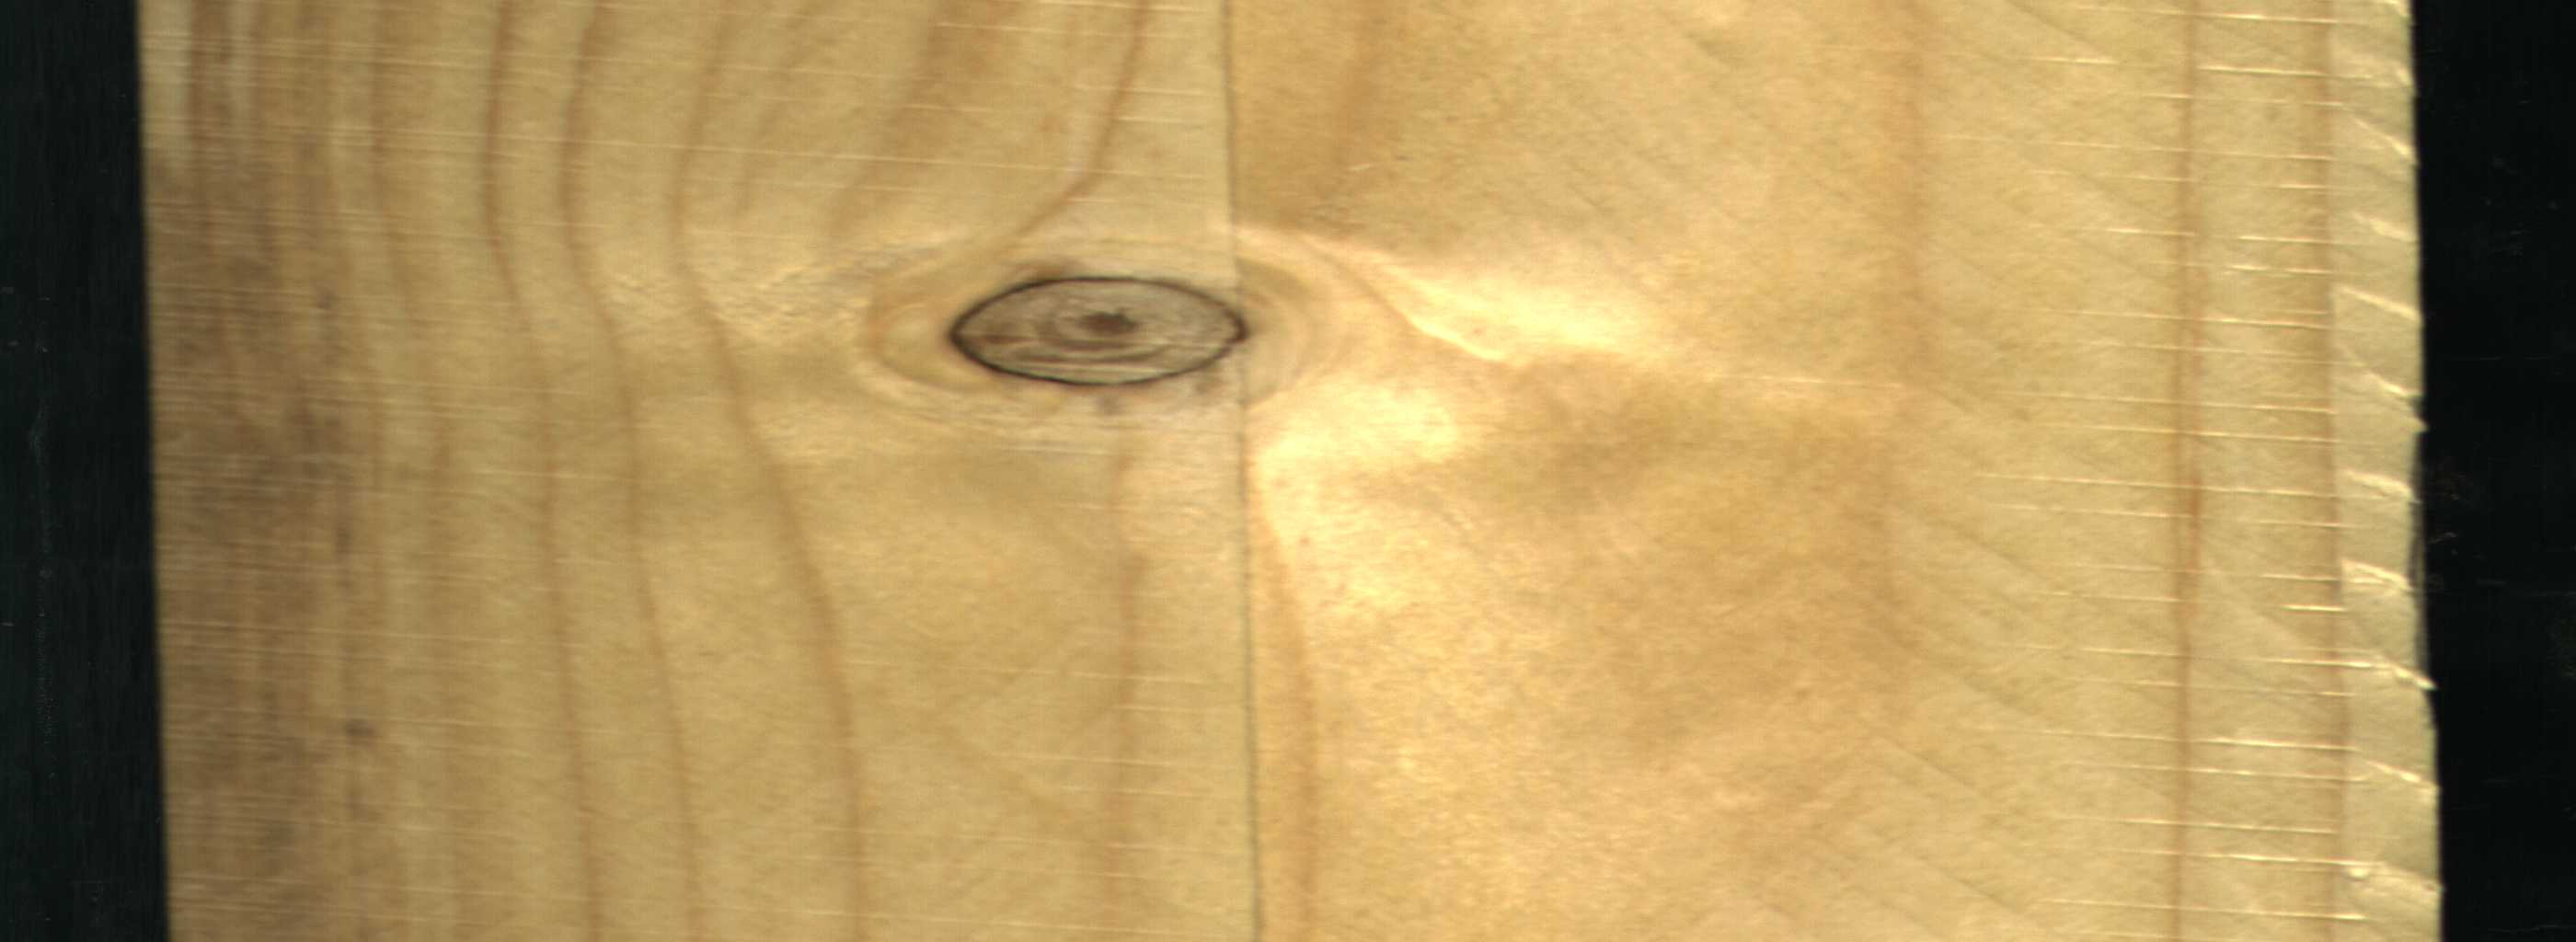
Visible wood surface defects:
Live_Knot